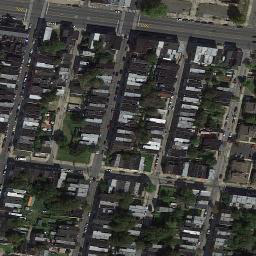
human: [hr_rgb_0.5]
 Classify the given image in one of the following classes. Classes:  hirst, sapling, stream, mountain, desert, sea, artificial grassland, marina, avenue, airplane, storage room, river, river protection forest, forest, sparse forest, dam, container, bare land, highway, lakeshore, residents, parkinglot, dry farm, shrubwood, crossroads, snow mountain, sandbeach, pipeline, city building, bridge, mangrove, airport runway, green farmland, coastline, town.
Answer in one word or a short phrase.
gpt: town